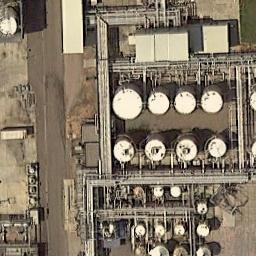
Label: storage_tank